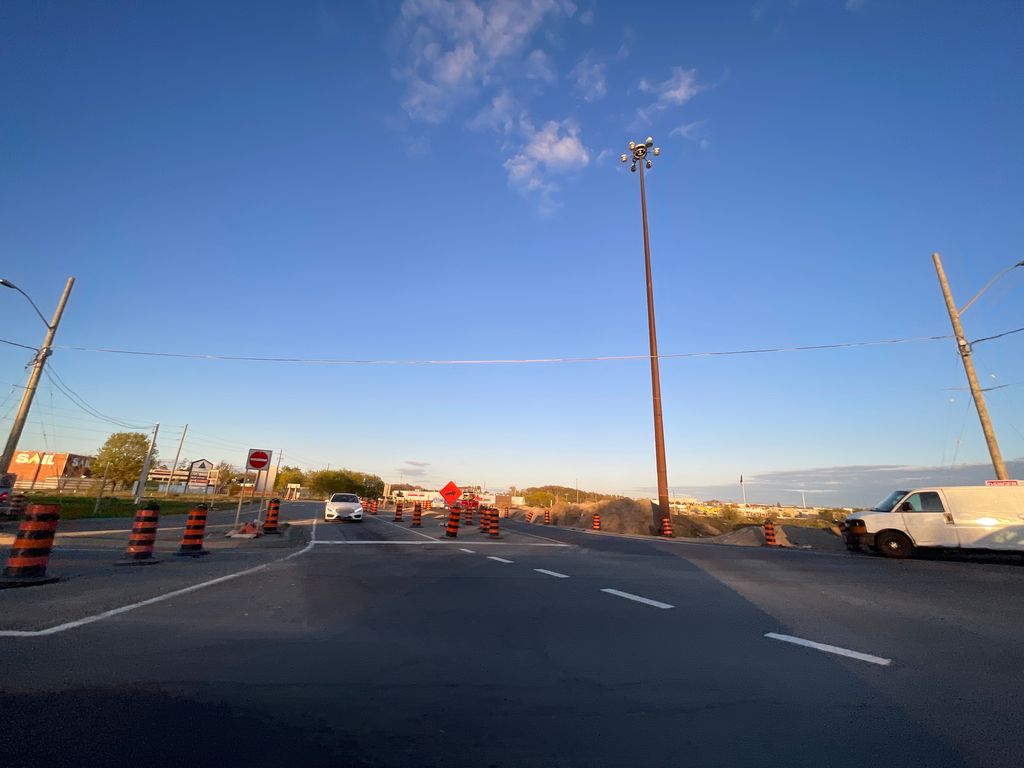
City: kitchener-waterloo